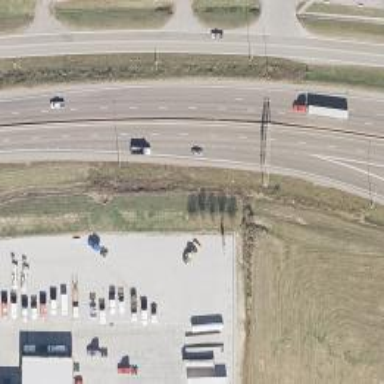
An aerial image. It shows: Motorway junction.